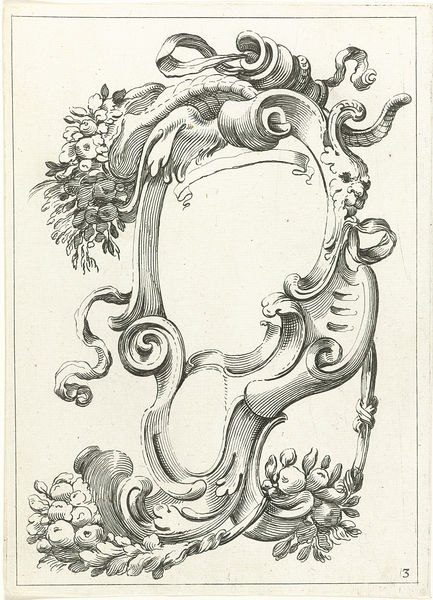
Titel: Blad uit serie met cartouches
Standort: Amsterdam
Institution: Rijksmuseum
Schlagwörter: weiß, blume, blumen, geschwungen, schwarz, skizze, zeichnung, ornament, pflanze, linie, beeren, bleistift, wappen